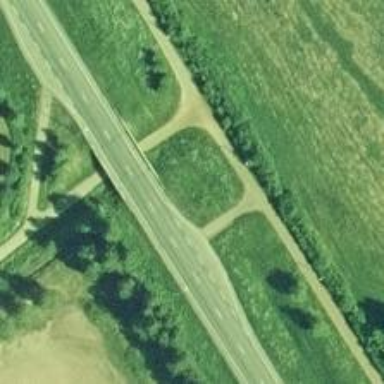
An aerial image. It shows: Cycleway.